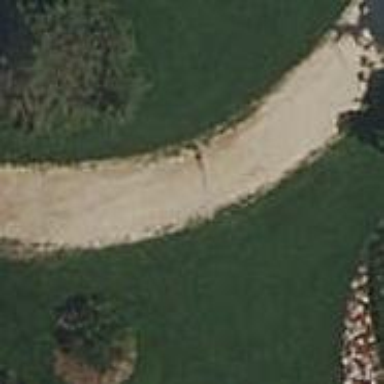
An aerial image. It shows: Footway with surface of pebblestone.